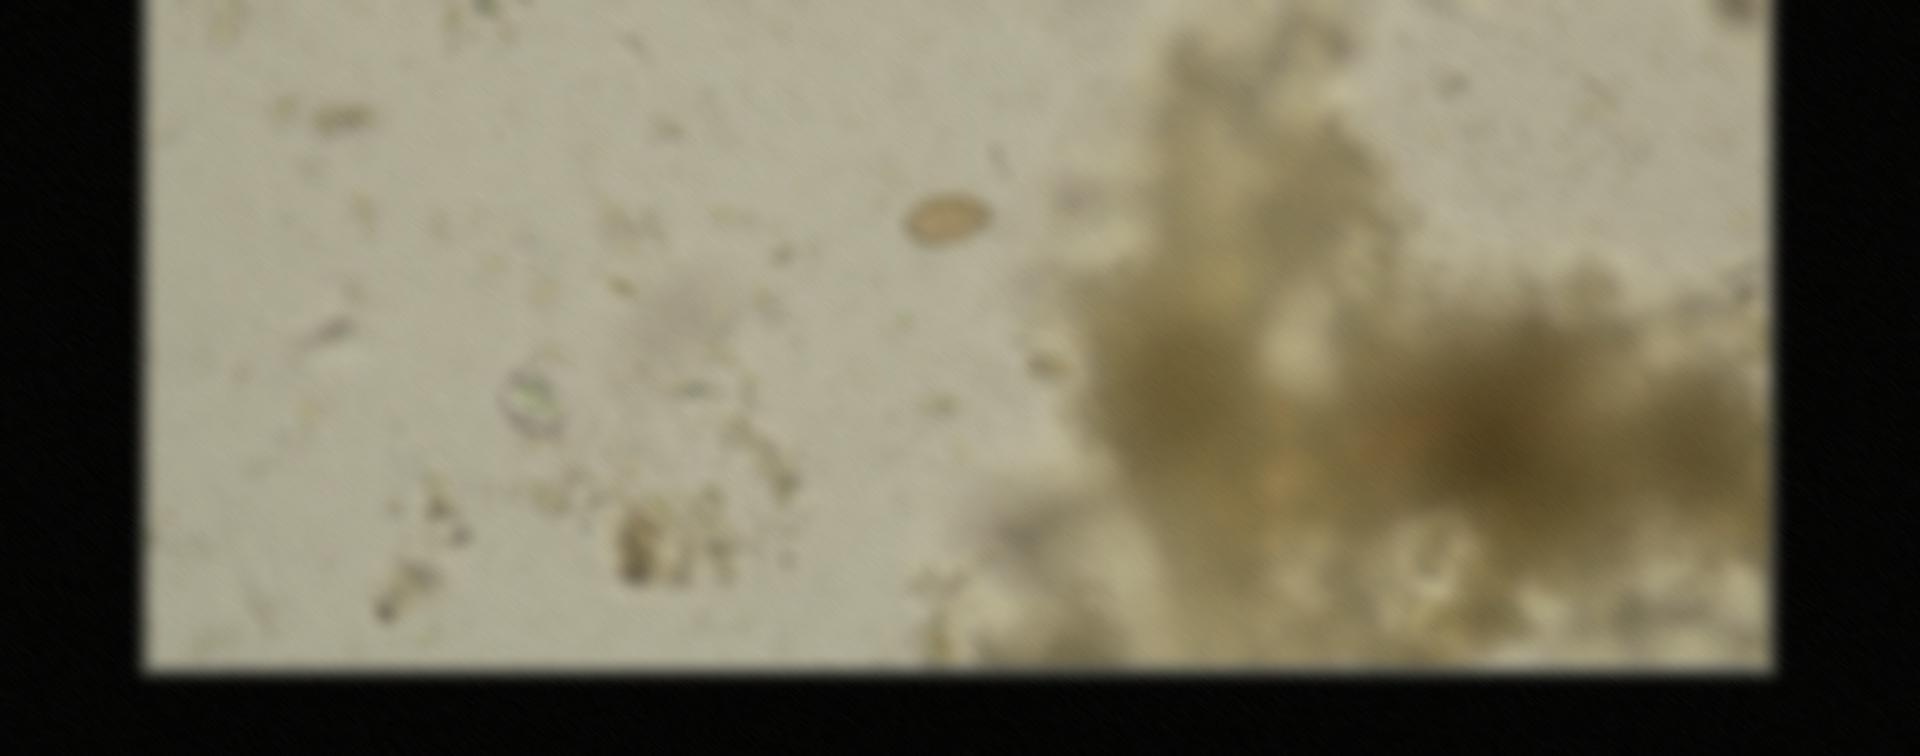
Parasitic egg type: Opisthorchis viverrine